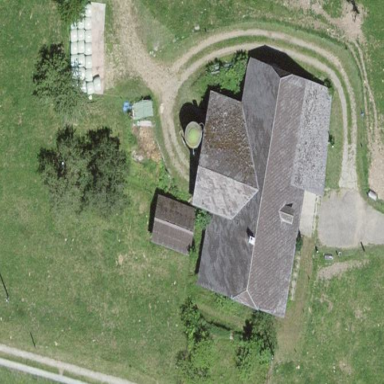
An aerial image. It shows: Farm building.